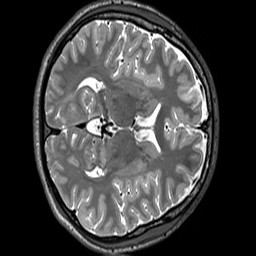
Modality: T2w
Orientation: axial
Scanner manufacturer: siemens
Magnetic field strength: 3 T
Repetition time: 3.2 s
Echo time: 0.406 s